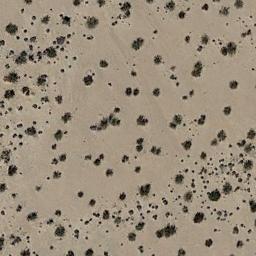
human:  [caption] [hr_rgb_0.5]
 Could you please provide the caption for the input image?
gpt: The chaparral is consist of some bushes on the desert .

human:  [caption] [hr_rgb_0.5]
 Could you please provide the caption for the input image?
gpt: Some disconnected chaparrals grow in the desert .

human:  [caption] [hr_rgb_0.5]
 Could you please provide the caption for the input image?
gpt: There is a path and scattered trees in the jungle .

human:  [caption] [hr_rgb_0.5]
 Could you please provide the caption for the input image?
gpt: Chaparral is evenly distributed on the sand .

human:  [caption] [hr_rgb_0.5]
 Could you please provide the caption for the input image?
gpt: The chaparral is scattered and sparse .